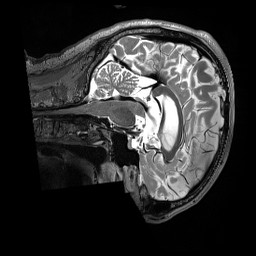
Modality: T2w
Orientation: sagittal
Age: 54
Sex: male
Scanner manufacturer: siemens
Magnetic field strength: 3 T
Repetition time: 3.2 s
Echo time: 0.564 s